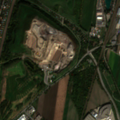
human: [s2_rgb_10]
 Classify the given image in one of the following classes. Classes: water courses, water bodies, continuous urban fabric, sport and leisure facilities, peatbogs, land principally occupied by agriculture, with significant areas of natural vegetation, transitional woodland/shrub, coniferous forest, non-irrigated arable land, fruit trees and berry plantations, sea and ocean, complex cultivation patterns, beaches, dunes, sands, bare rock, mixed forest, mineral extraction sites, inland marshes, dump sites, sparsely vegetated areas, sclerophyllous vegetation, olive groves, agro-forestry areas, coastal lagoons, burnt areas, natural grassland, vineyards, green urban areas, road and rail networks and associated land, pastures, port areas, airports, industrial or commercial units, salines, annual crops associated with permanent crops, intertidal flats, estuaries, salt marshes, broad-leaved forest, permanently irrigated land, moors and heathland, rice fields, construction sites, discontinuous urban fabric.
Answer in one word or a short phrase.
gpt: discontinuous urban fabric, industrial or commercial units, dump sites, non-irrigated arable land, land principally occupied by agriculture, with significant areas of natural vegetation